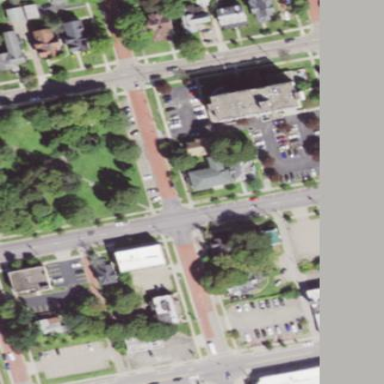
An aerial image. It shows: Sidewalk.